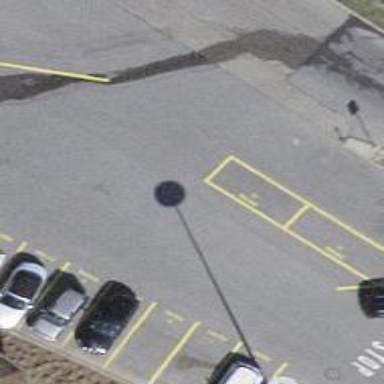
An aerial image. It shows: Parking aisle designated as service road.